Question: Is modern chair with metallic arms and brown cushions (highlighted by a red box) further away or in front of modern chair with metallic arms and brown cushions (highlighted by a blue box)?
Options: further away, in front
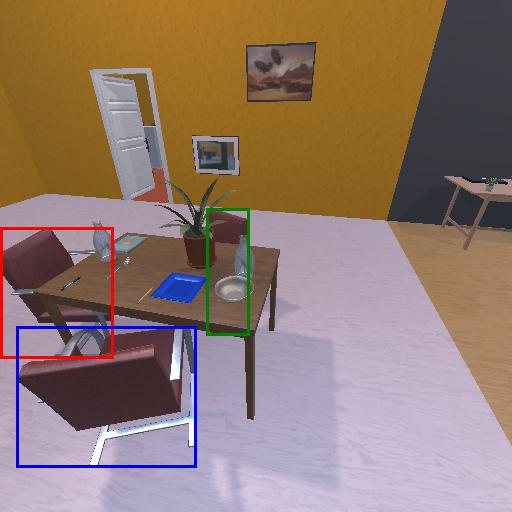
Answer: further away